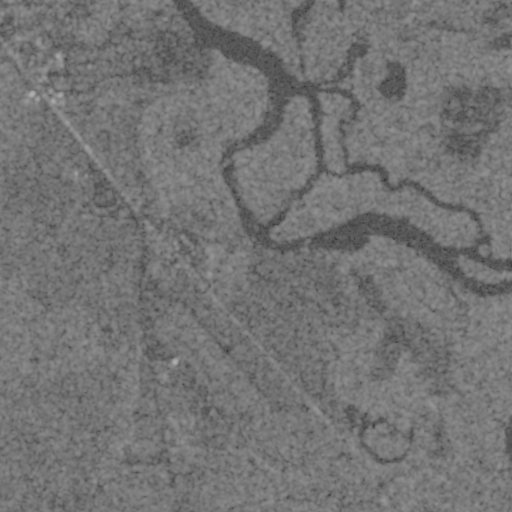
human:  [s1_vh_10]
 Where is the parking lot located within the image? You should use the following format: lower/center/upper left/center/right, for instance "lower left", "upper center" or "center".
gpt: The parking lot is located in the center of the image.
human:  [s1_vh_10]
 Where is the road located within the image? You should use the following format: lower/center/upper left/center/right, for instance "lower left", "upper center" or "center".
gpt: There is no road in the image.

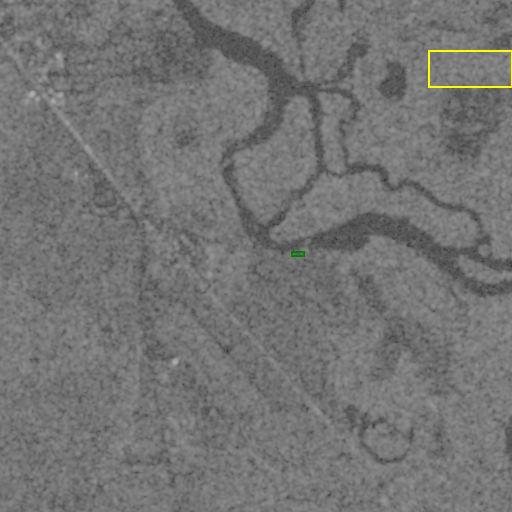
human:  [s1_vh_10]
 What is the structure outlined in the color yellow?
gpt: The structure outlined in yellow is a park.
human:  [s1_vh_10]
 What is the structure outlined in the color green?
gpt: The structure outlined in green is a parking lot.
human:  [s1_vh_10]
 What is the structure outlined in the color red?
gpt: There is no red outline.